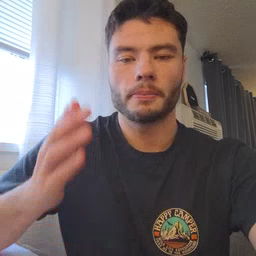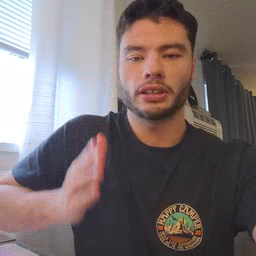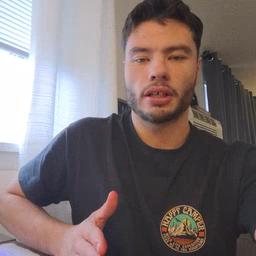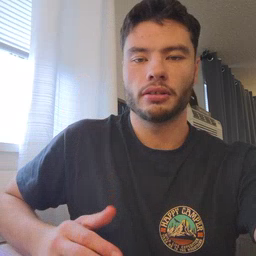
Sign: beside